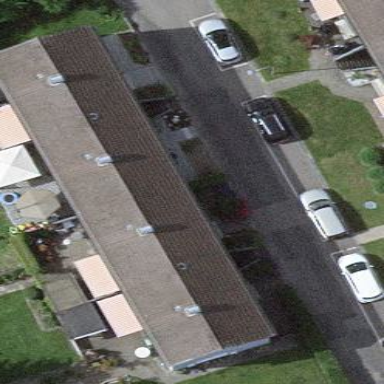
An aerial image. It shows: Gabled roofed apartments building with grey roof.